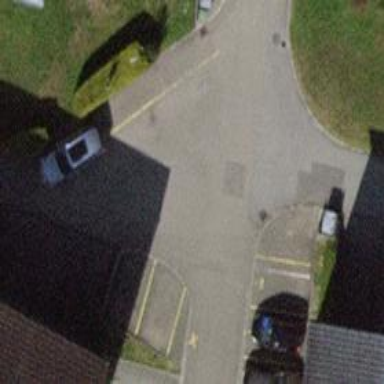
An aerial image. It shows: Paved driveway designated as service road.